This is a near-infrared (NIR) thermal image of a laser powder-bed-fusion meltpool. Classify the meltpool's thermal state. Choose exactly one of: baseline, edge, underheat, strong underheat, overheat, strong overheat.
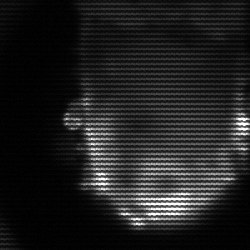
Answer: baseline